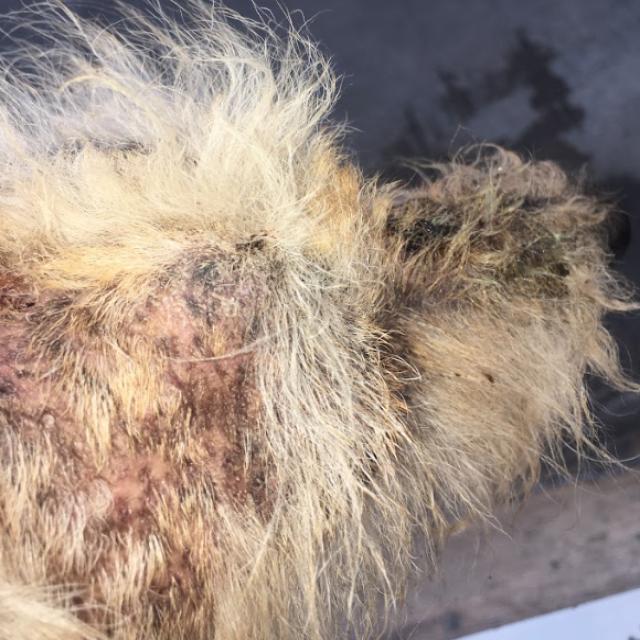
Canine demodicosis (Demodex mange) — caused by Demodex canis mites. Presents with alopecia, follicular papules, pustules, and comedones. Often localized on face and forelimbs.